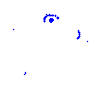
Particle: kaon